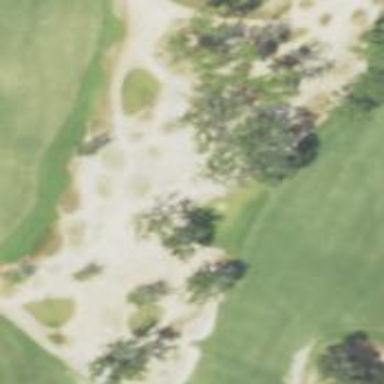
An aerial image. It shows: Sandy area is golf bunker.